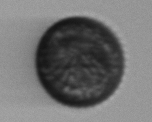
Label: Margalefidinium